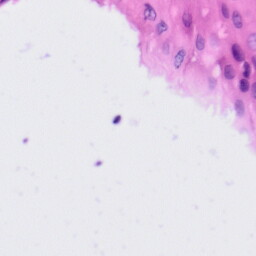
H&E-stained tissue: Tonsil